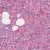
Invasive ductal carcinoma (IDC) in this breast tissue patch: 1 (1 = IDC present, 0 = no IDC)